Interaction volume radius: 5 \u00c5
Interaction volume height: 10 \u00c5
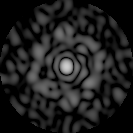
Disorder parameter: 0.7743